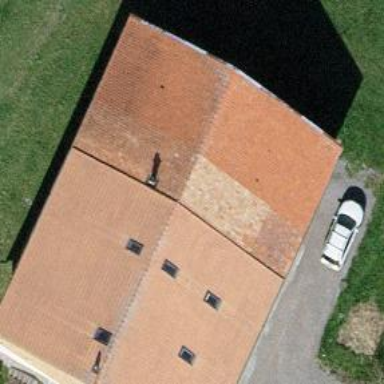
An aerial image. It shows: Simple house.